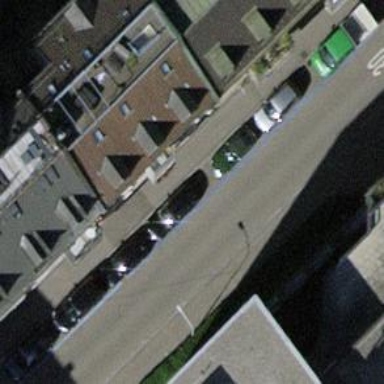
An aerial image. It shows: Parking lane designated for parking.